【题型】选择题　【知识点】解析几何　【难度】easy
\noindent\textbf{双曲线$\dfrac{x^2}{a^2}-\dfrac{y^2}{b^2}=1(a>0,b>0)$的一个焦点为$F_1$，左、右顶点分别为$A_1$，$A_2$，}
\noindent\textbf{$P$为双曲线上任意一点，则分别以线段$PF_1$，$A_1A_2$为直径的两个圆的位置关系为(\qquad)}

\vspace{0.3cm}
\noindent\textbf{A．相切}\hfill\textbf{B．相交}
\vspace{0.3cm}
\noindent\textbf{C．相离}\hfill\textbf{D．以上情况都有可能}
【解答】
\vspace{0.5cm}
\noindent\textbf{【分析】画出图象，考查两圆的位置关系，就是看圆心距与半径和或与半径差的关系，分情况$P$在左支、右}
\noindent\textbf{支，推导结论．}

\vspace{0.5cm}
\noindent\textbf{【解答】解：如图所示，设分别以线段$PF_1$，$A_1A_2$为直径的两个圆的圆心为：$O_1$，$O_2$，半径为$r_1$，$r_2$，}
\noindent\textbf{若$P$在双曲线左支，则$|O_1O_2|=\dfrac{1}{2}|PF_2|=\dfrac{1}{2}(|PF_1|+2a)=\dfrac{1}{2}|PF_1|+a=r_1+r_2$，}
\noindent\textbf{即圆心距为半径之和，两圆外切；}
\noindent\textbf{若$P$在双曲线右支，则$|O_1O_2|=r_1-r_2$，两圆内切，}
\noindent\textbf{所以两圆相切；}
\noindent\textbf{故选：$A$．}

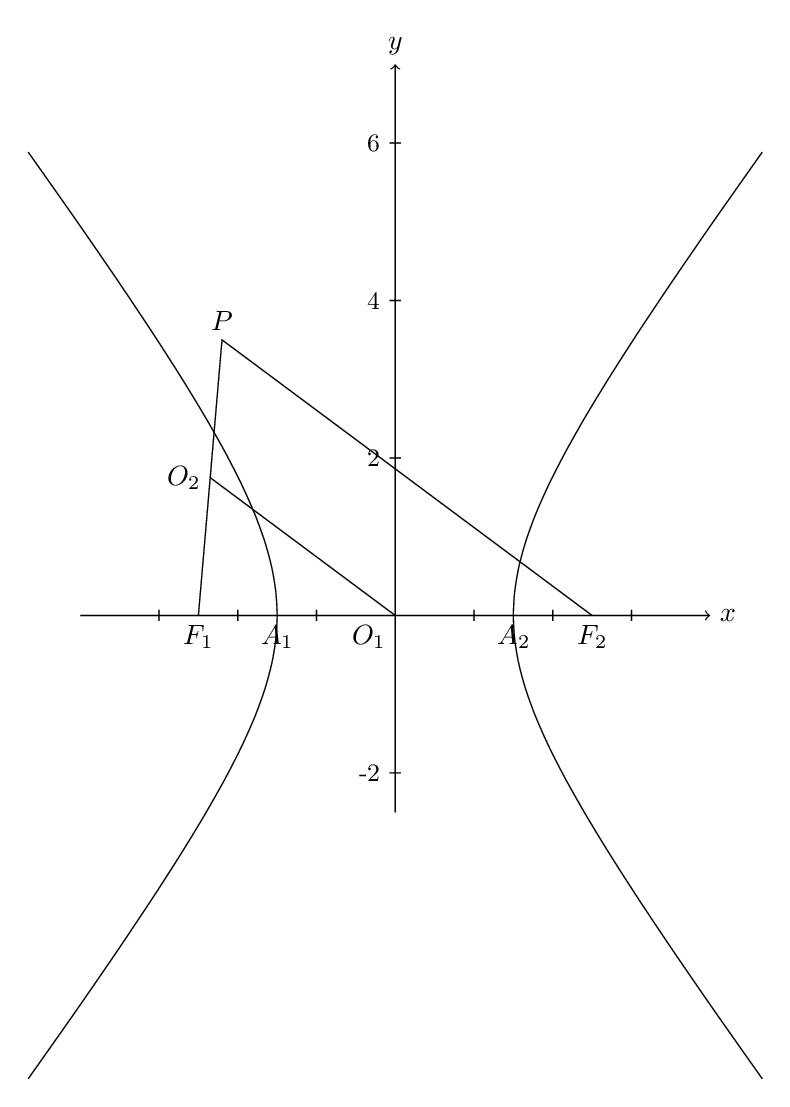